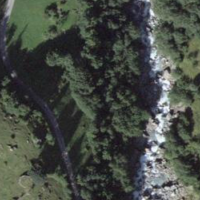
EUNIS habitat code: 23
Species observed at this site:
Cyaniris semiargus